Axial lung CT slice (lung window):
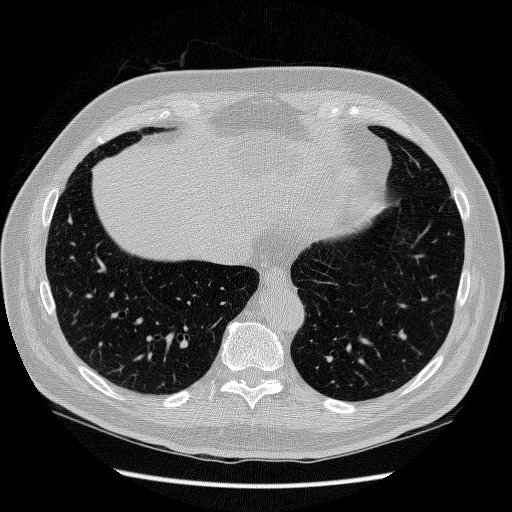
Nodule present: no